Field crop: maize
Growth stage: 1
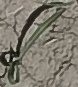
Species: sorghum